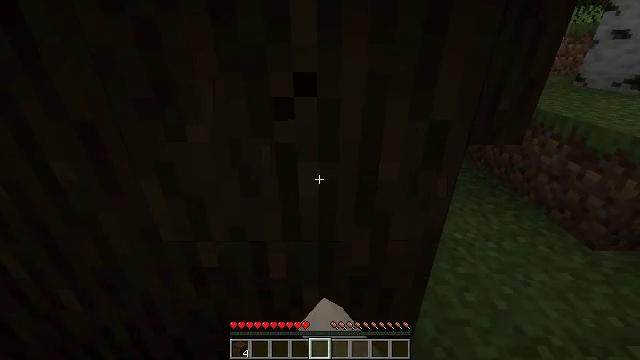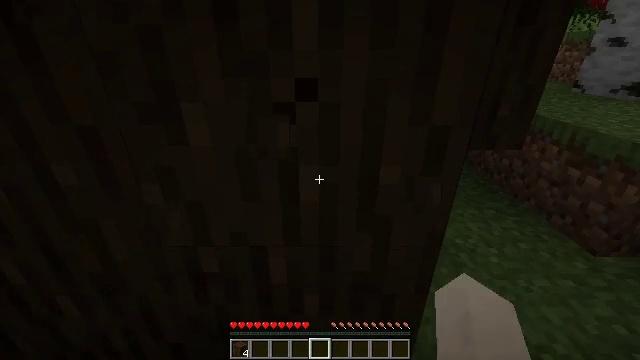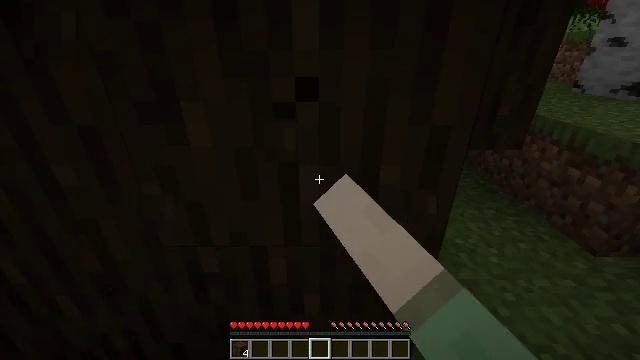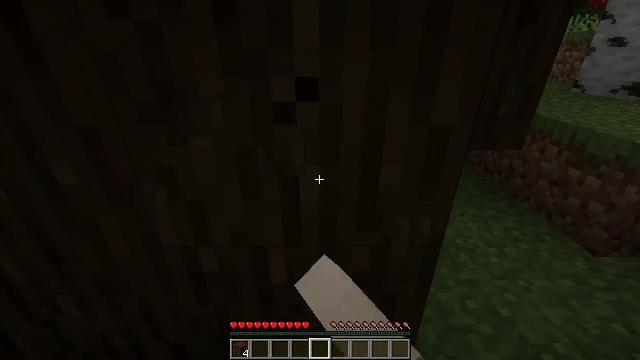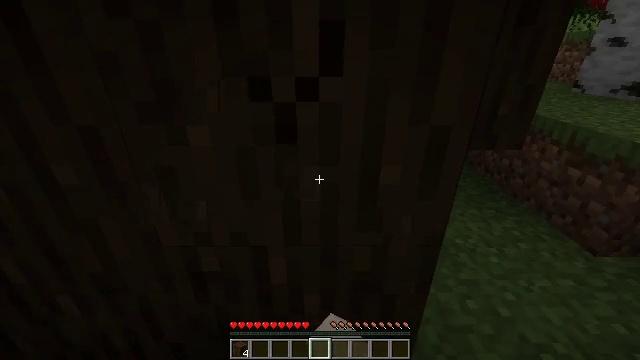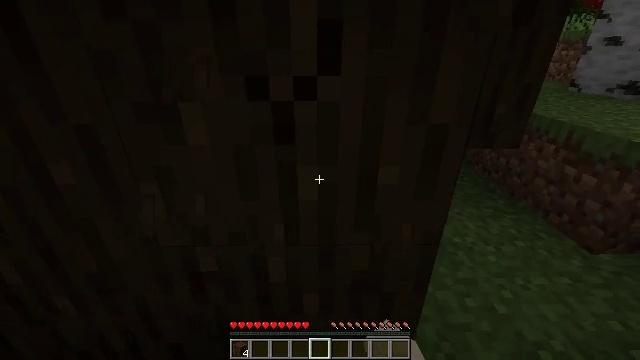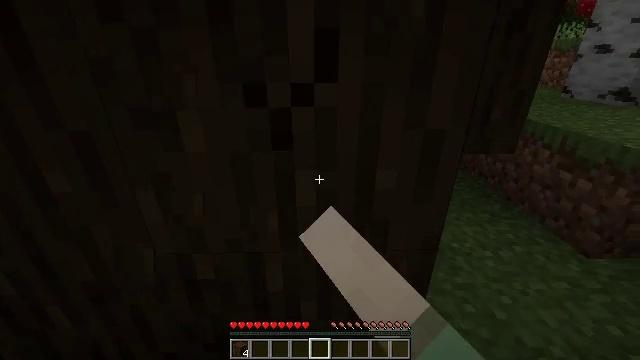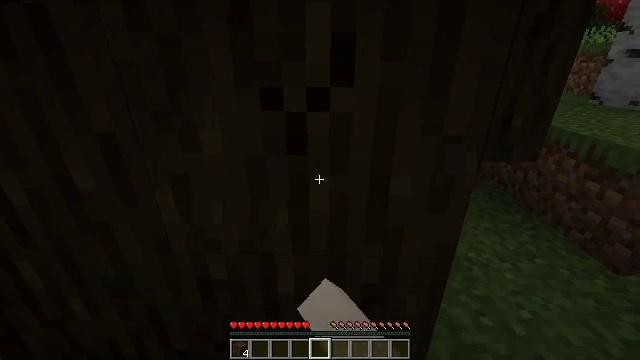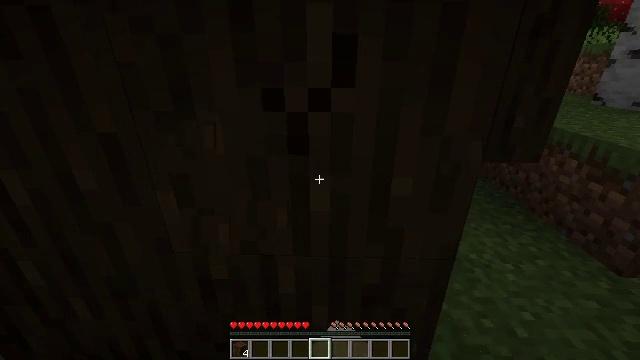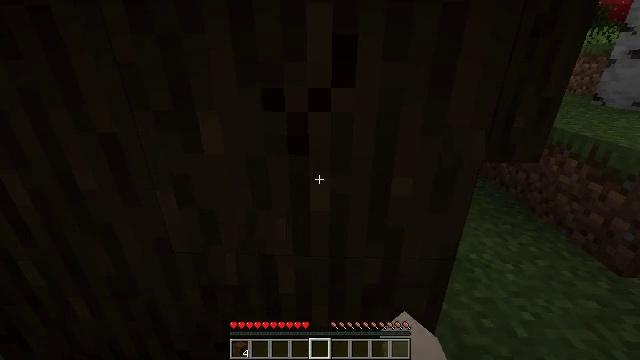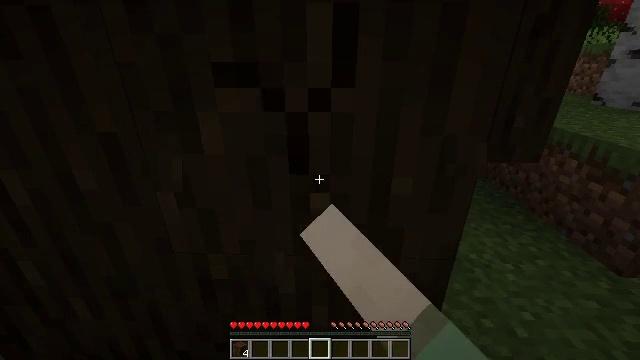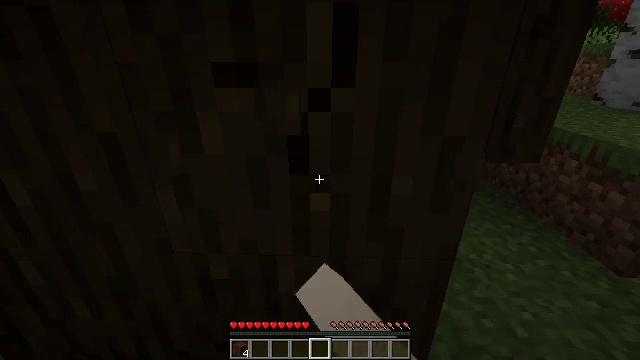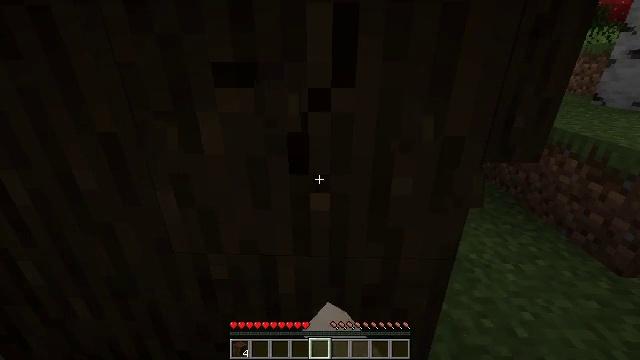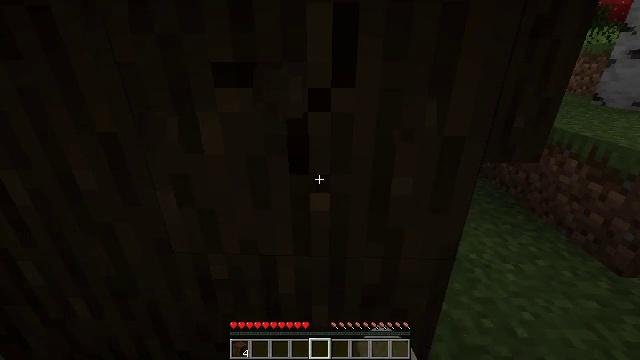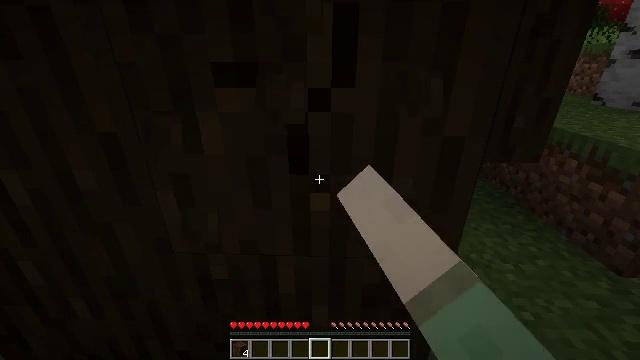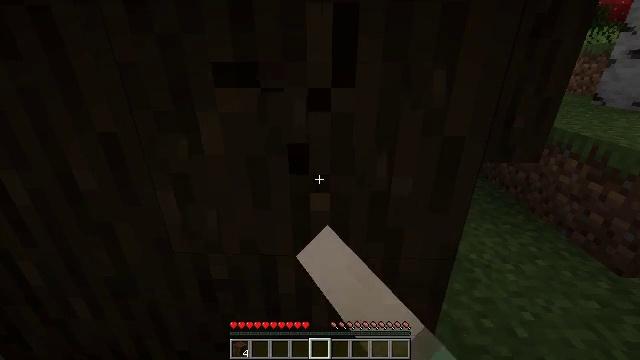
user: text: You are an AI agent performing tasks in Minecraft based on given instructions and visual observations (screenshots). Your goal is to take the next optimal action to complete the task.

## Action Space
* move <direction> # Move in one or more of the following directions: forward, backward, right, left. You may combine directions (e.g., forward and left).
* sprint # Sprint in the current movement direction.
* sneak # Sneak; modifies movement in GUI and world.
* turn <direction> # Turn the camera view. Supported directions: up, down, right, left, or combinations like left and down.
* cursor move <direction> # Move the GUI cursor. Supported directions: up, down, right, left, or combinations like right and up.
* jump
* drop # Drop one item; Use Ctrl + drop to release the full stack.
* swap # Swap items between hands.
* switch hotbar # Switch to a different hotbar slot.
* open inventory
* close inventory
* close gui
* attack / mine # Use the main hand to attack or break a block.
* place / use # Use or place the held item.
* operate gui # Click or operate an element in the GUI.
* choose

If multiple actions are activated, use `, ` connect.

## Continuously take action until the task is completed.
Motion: motion action
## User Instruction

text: Mine the dark oak log from a tree.
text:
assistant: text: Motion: turn up, attack / mine
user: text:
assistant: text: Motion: attack / mine
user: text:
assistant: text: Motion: attack / mine
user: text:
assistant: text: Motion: attack / mine
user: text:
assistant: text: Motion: attack / mine
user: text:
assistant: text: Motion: turn up, attack / mine
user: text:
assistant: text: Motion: turn left, attack / mine
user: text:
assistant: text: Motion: attack / mine
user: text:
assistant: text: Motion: attack / mine
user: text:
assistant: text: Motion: attack / mine
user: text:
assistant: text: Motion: attack / mine
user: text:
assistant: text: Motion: attack / mine
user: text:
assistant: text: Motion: attack / mine
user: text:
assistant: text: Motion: attack / mine
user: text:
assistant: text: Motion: attack / mine
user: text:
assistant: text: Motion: attack / mine
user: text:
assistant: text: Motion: attack / mine
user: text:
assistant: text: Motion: attack / mine
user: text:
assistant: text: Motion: attack / mine
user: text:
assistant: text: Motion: attack / mine
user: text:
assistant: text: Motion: attack / mine
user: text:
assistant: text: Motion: attack / mine
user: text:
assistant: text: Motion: attack / mine
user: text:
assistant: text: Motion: attack / mine
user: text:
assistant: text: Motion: attack / mine
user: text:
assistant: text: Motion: attack / mine
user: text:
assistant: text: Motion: attack / mine
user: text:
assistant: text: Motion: attack / mine
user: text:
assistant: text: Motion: attack / mine
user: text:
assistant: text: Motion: attack / mine